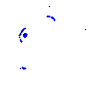
Particle: proton